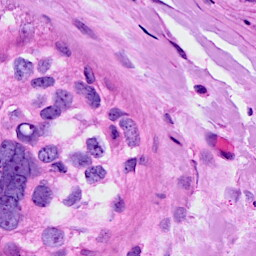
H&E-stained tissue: Breast